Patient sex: M
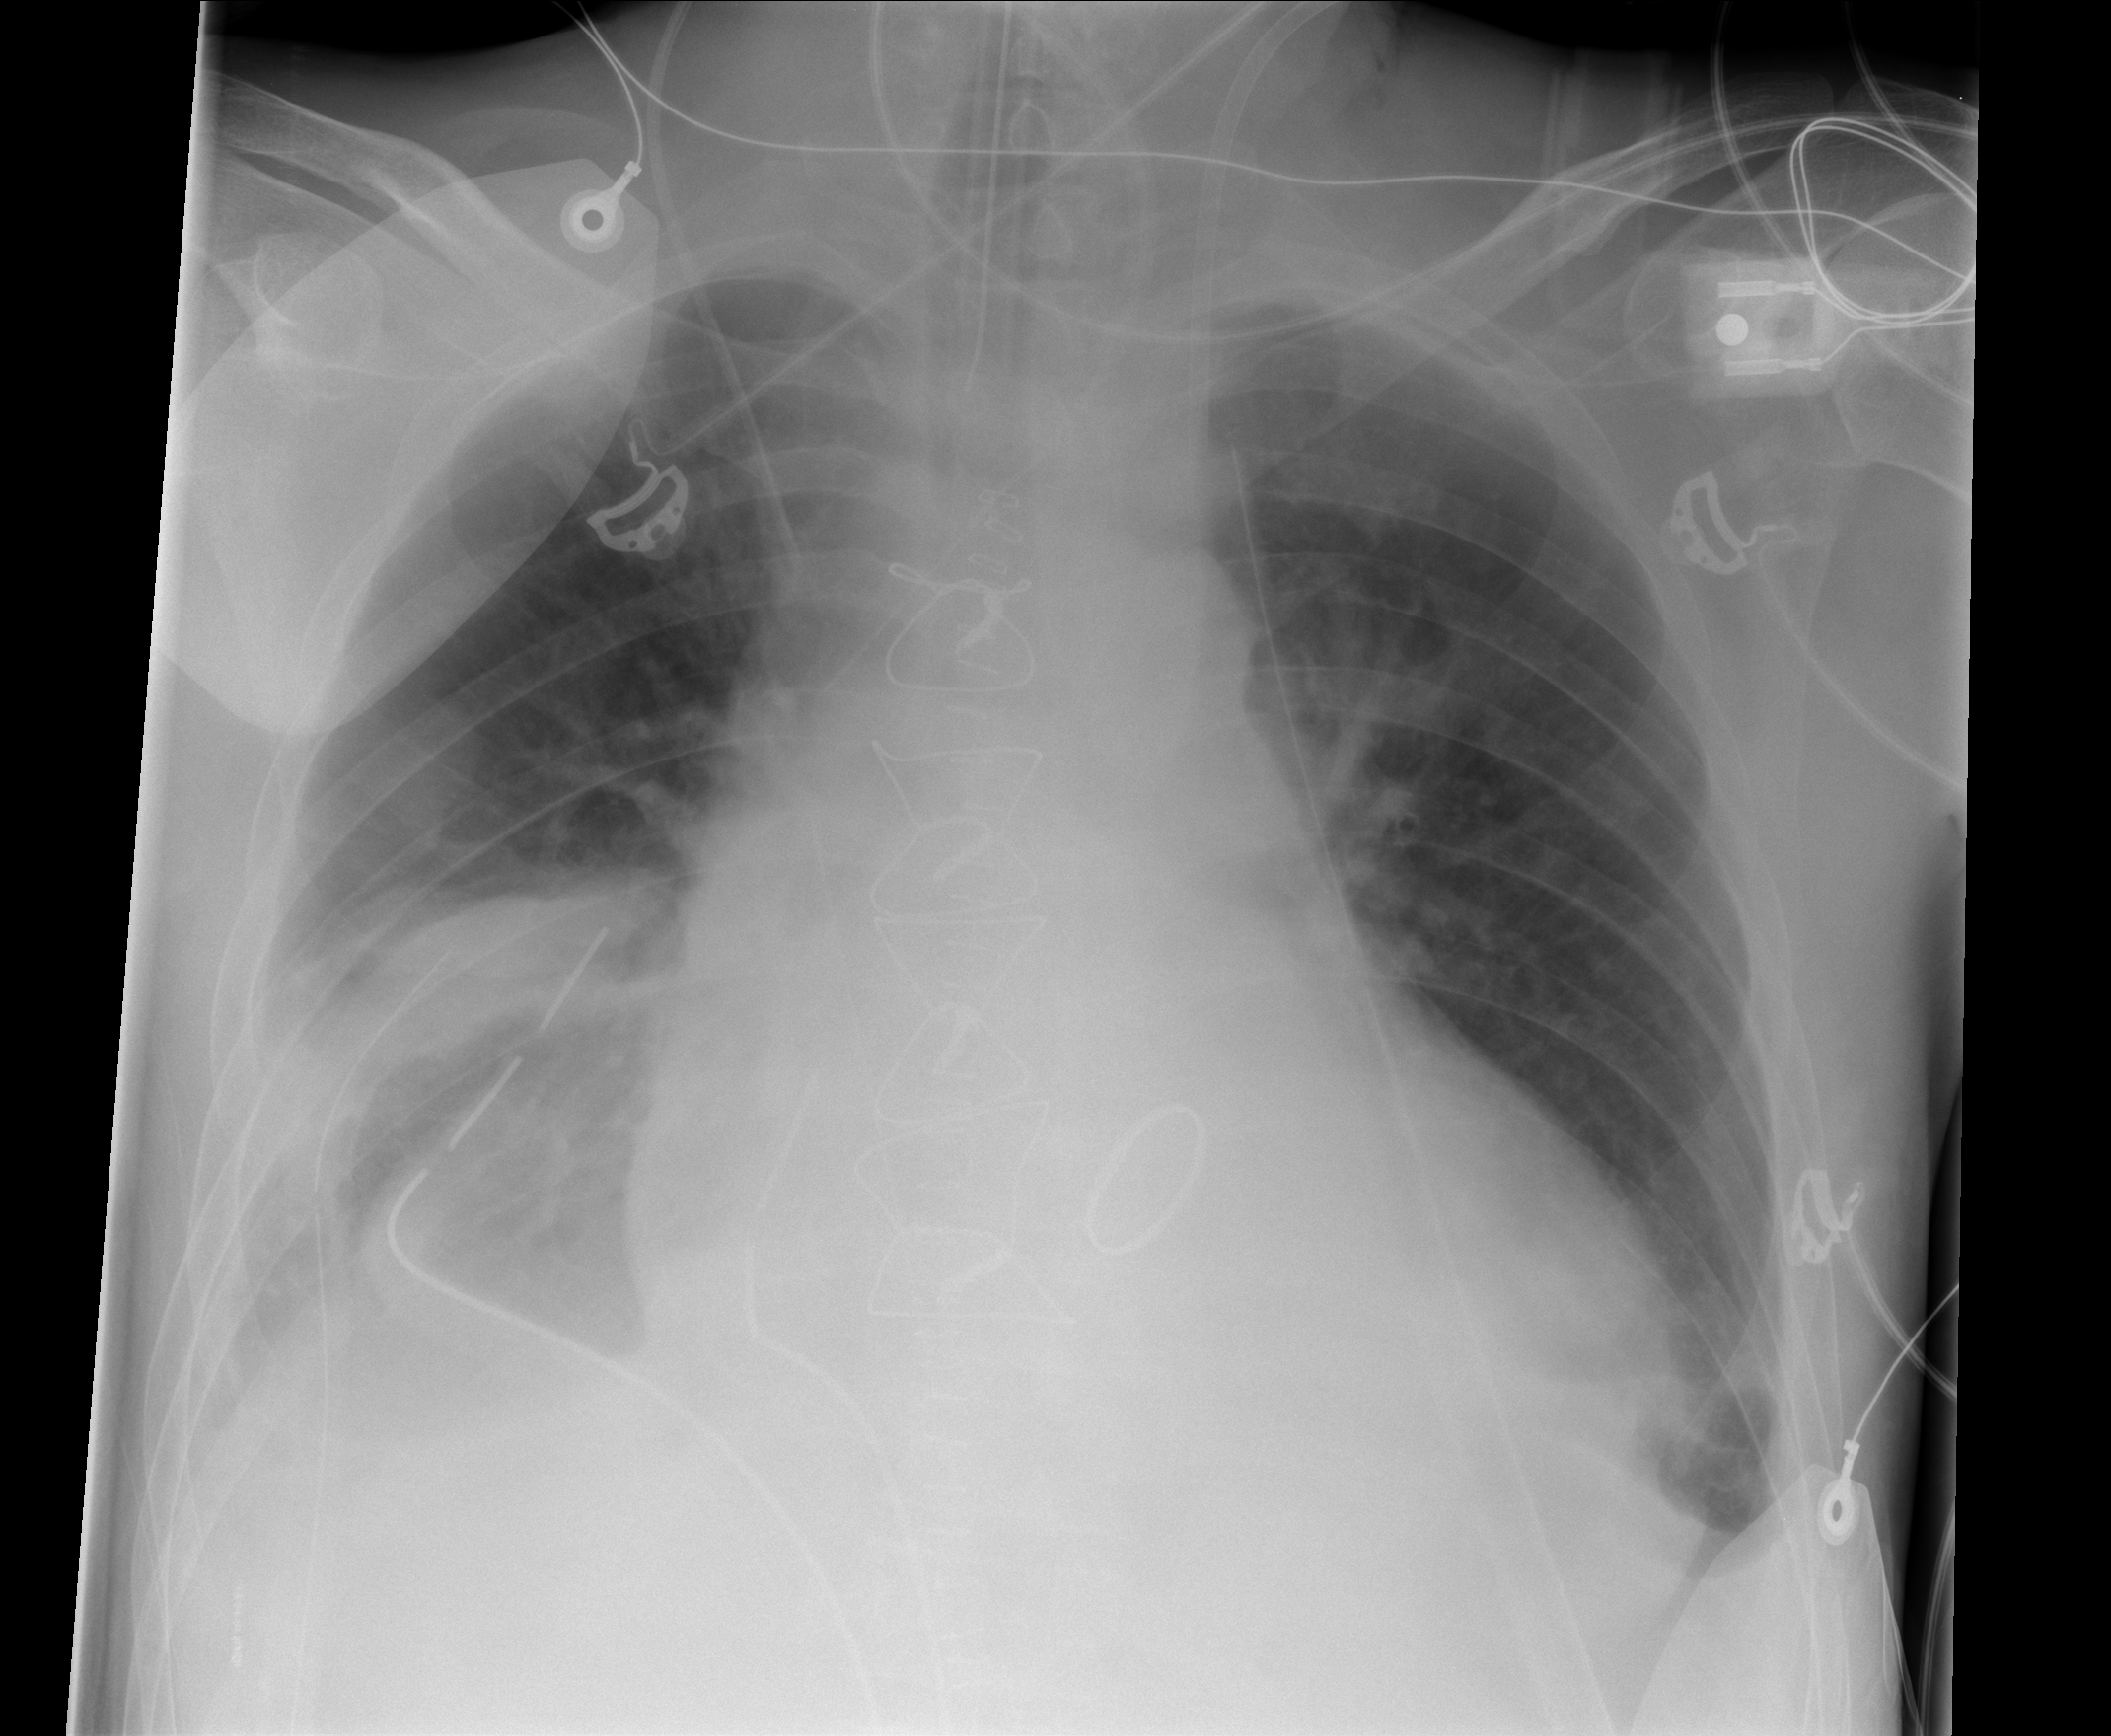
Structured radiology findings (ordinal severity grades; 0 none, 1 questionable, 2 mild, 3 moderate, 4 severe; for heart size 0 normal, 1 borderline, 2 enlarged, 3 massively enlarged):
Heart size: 3
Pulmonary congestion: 1
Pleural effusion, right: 3
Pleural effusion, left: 1
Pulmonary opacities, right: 0
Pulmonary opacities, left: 0
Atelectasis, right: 3
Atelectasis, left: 2